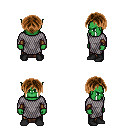
a pixel art fantasy rpg character, male body template, orc, green skin, chain mail, robe skirt, brown parted hairstyle, leather bracers, black shoes, four views (front, back, left, right), 2x2 character sprite sheet, small pixel art, hard edges, no anti-aliasing